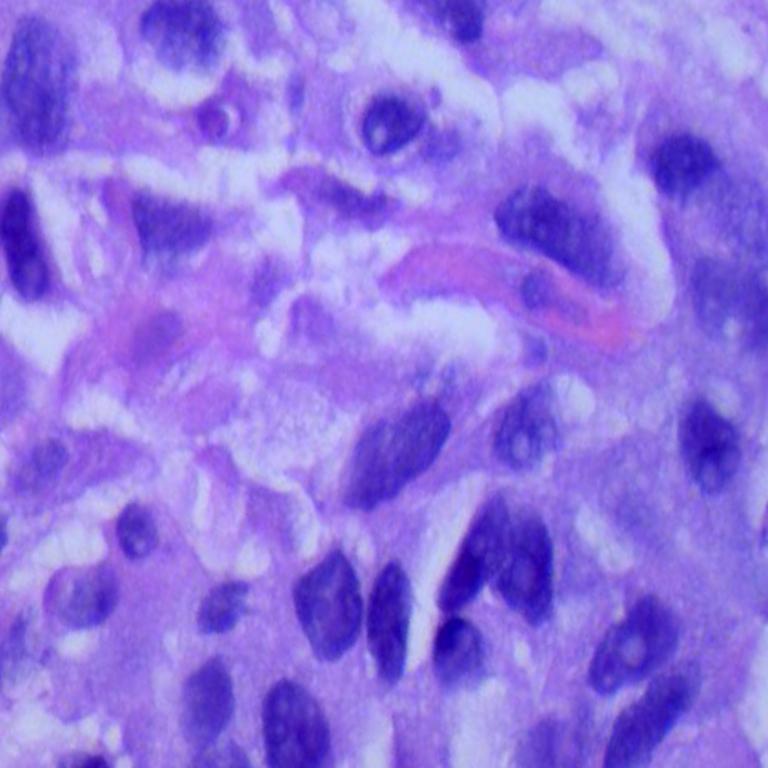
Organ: lung
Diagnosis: squamous carcinomas